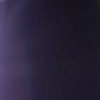
Label: space